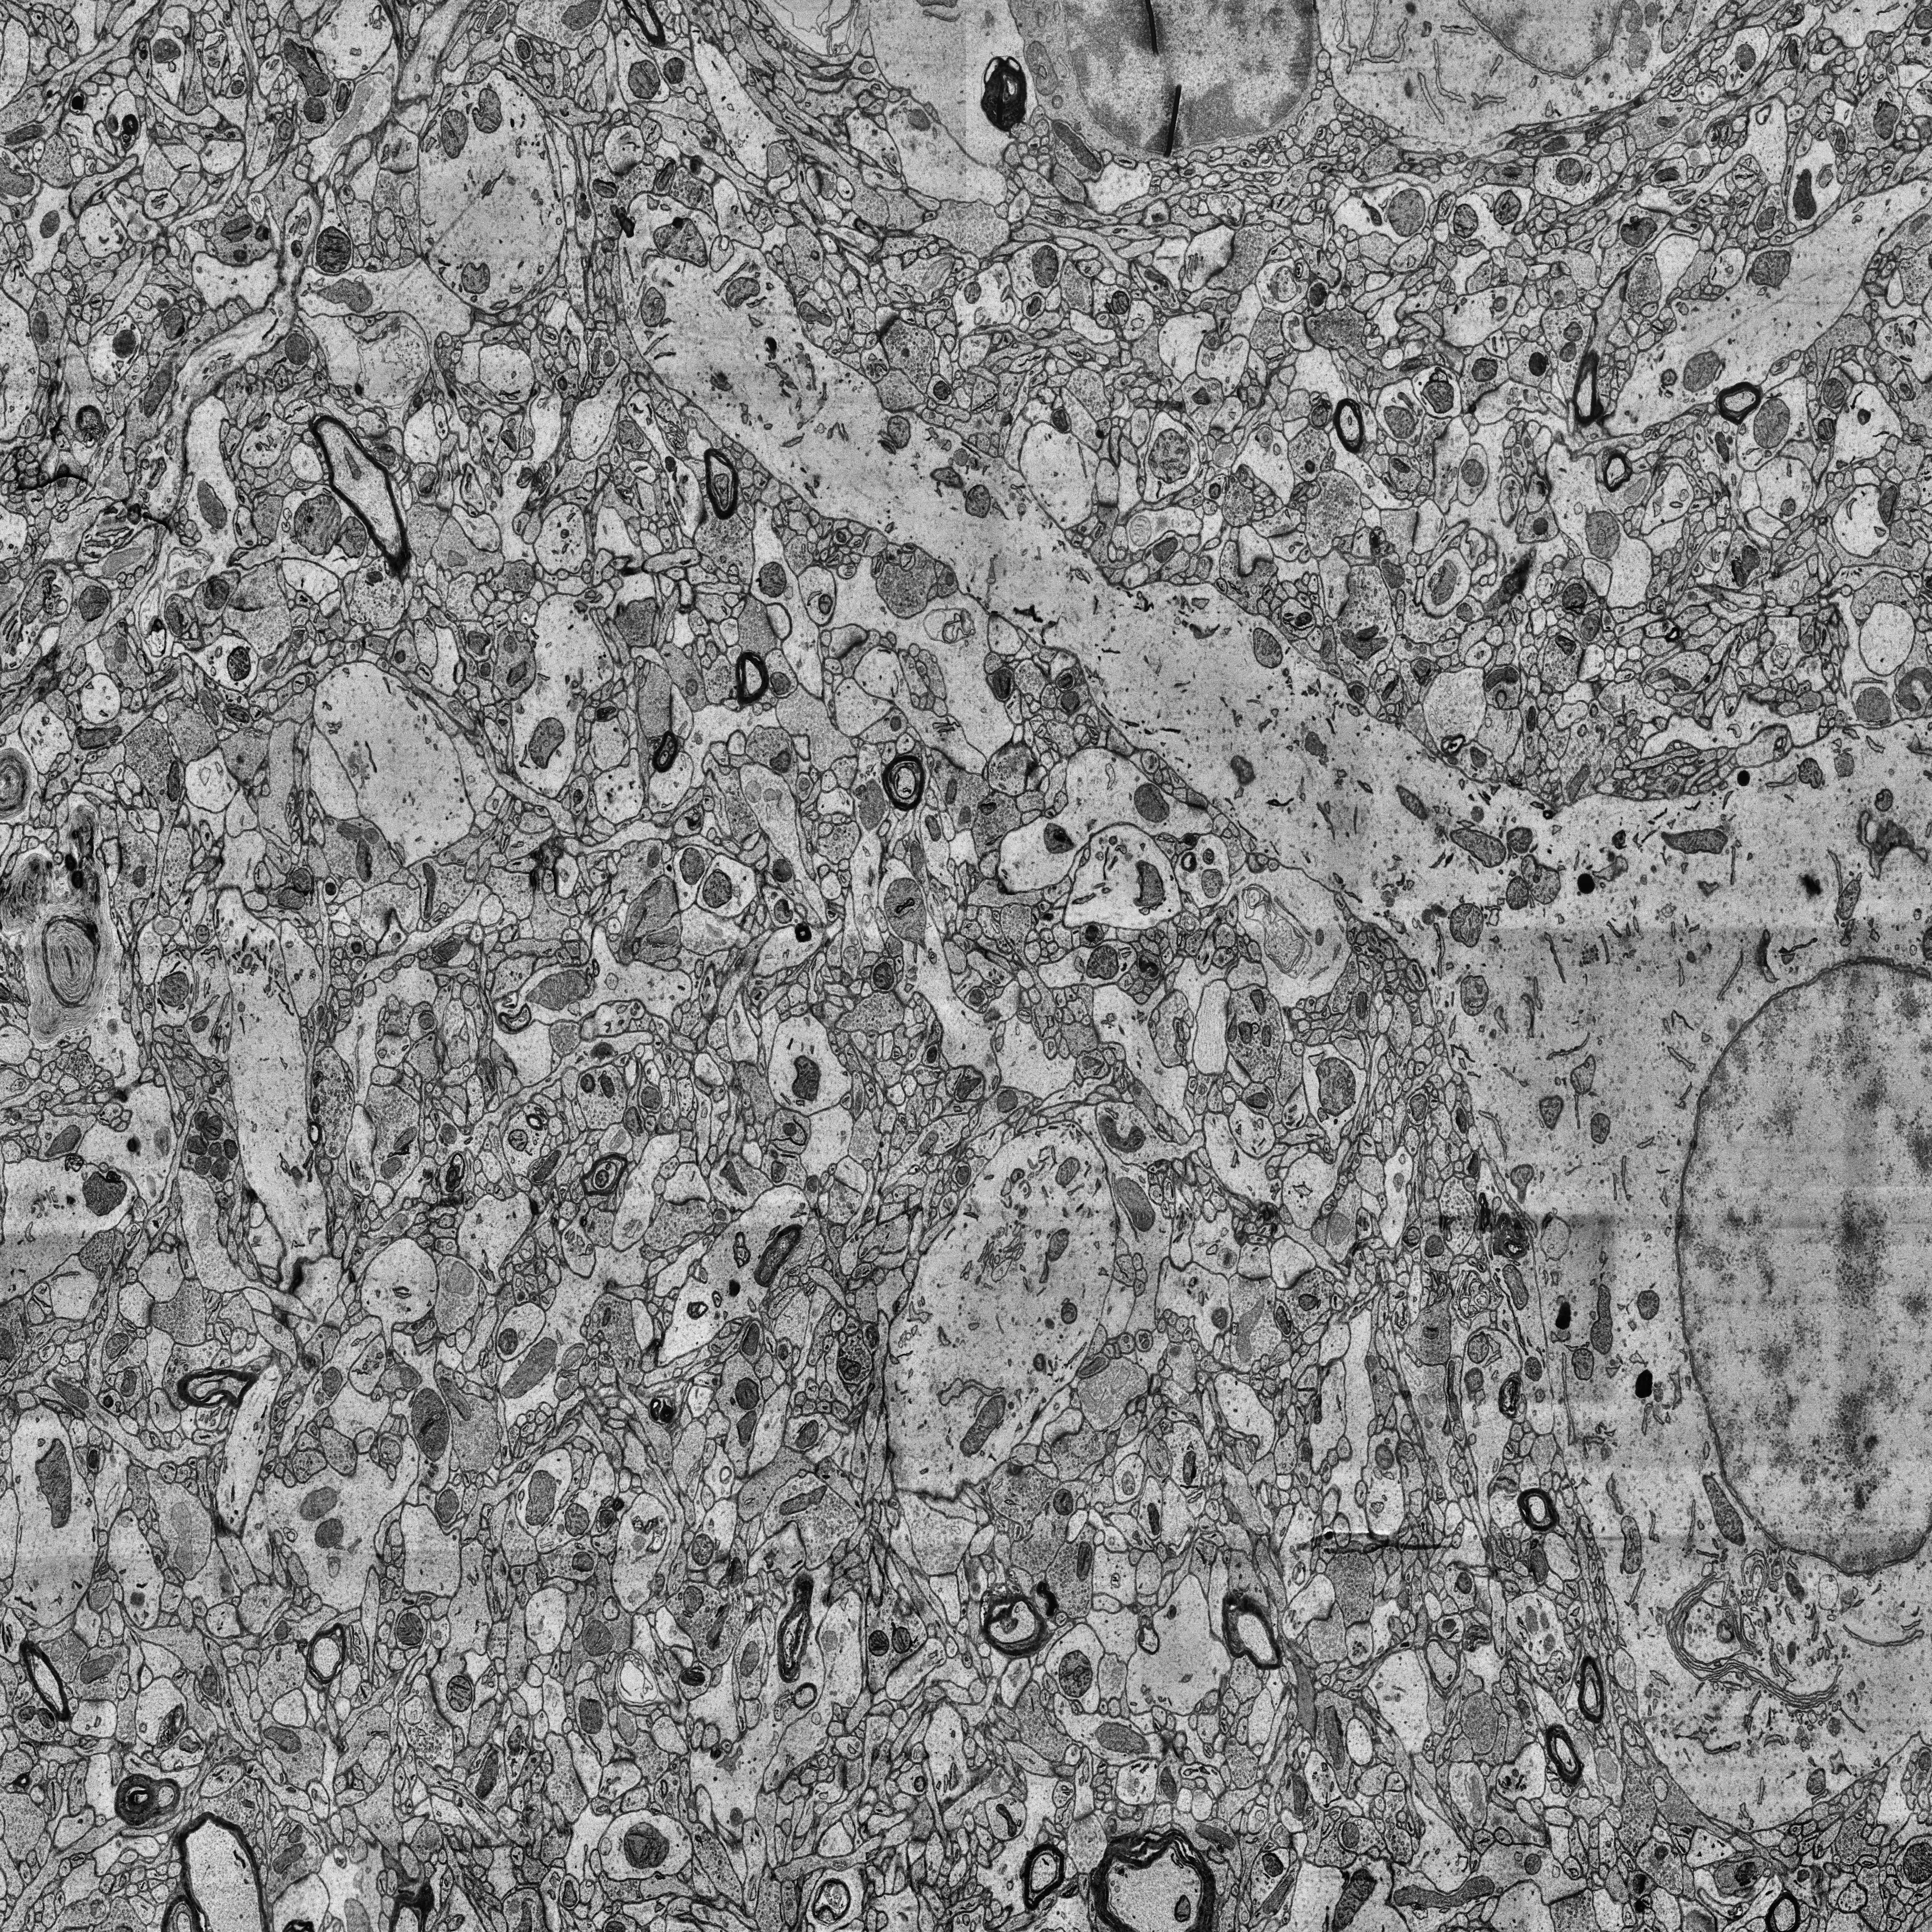
Electron microscopy slice of human cortex tissue
Slice depth (z): 252
Mitochondria instances in slice: 439